Interaction volume radius: 5 \u00c5
Interaction volume height: 15 \u00c5
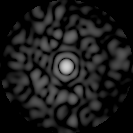
Disorder parameter: 0.8404